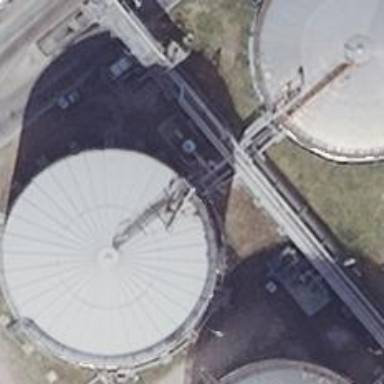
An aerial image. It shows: Storage tank which is man-made and housed in building.